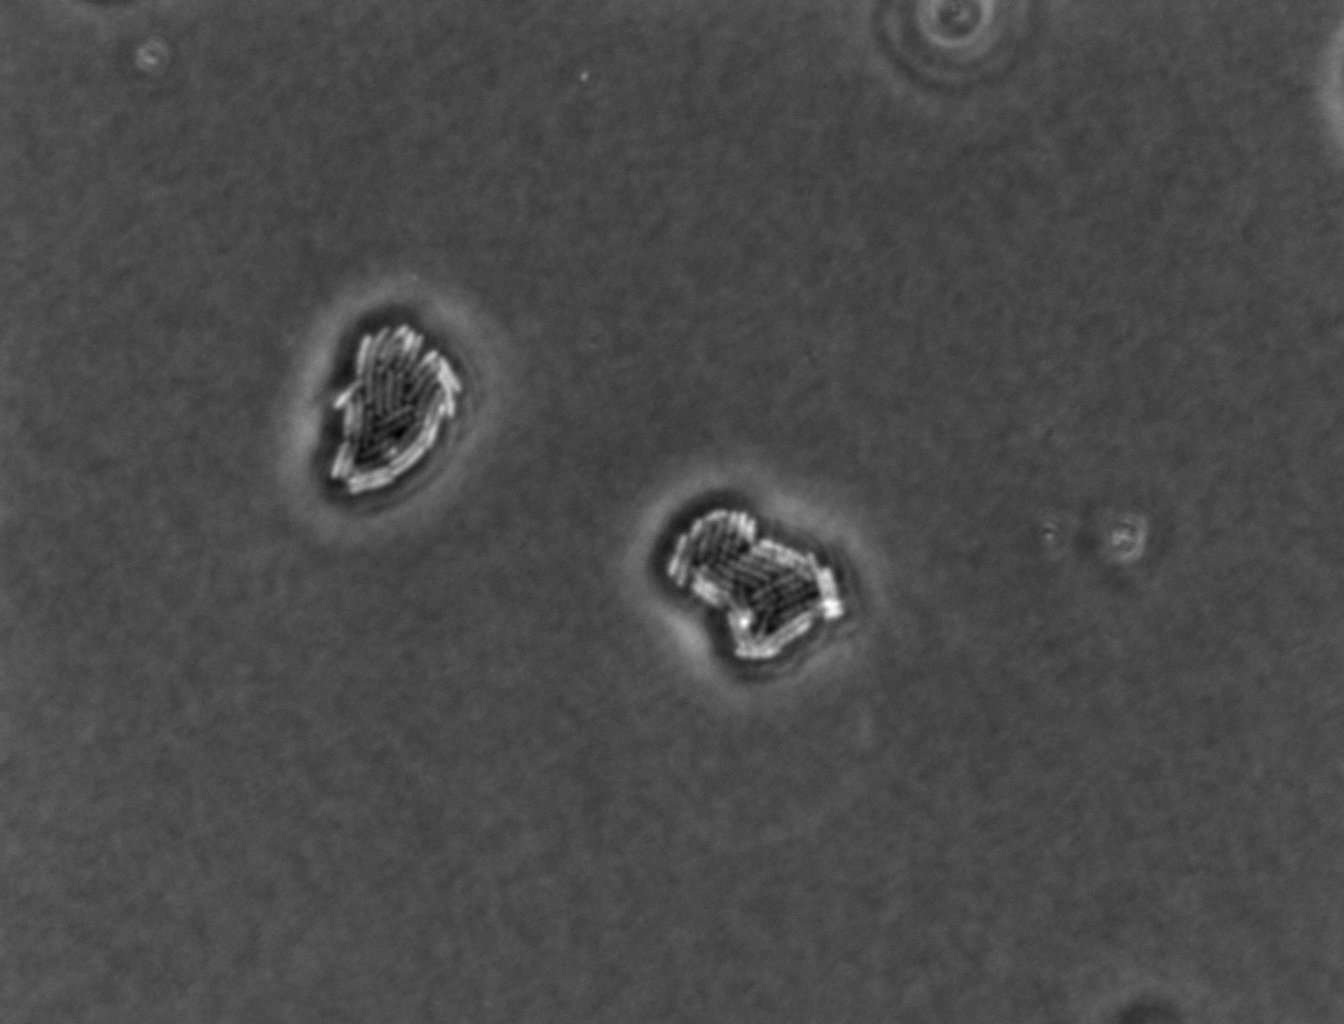
Phase contrast microscopy, 60x objective, 3 h incubation, 1.5% agar